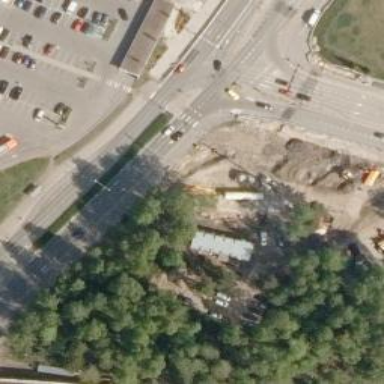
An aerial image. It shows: Asphalt cycleway with crossing.